Field crop: maize
Growth stage: 2
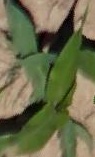
Species: maize